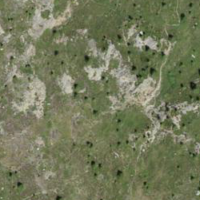
EUNIS habitat code: 26
Species observed at this site:
Orchis mascula